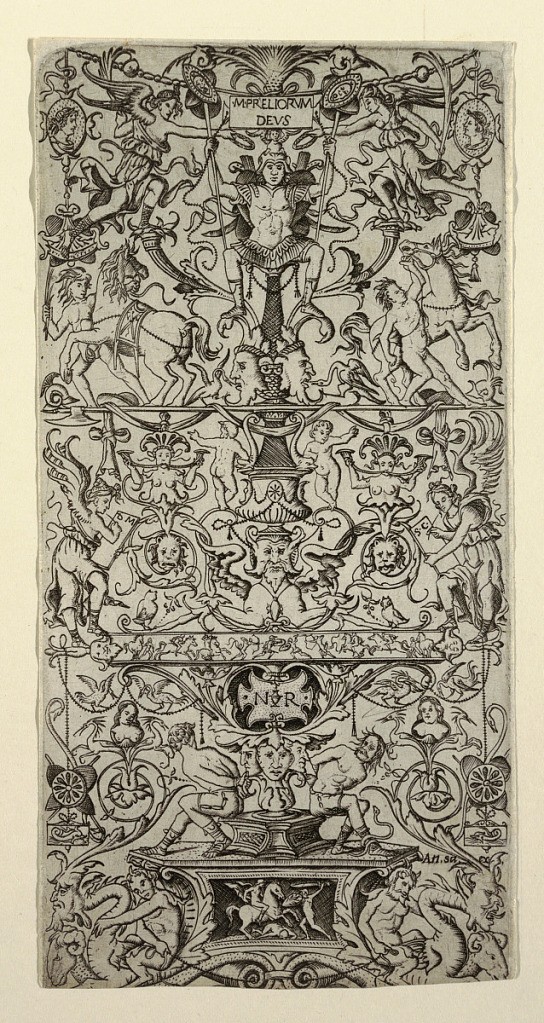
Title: Ornament Panel with Mars
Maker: Nicoletto da Modena, Italian, active 1500 – 1522
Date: ca. 1507
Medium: Engraving on laid paper
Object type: Print
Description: Vertical rectangle fully decorated with symmetrical grotesque. At top, cameo profiles and horses. Below, a small battle frieze and a pair of bound prisoners.